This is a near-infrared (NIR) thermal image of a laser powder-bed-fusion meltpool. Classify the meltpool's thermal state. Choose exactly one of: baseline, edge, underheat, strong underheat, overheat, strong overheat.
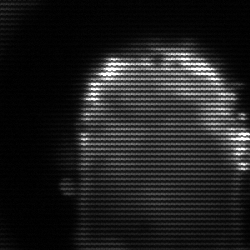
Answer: baseline